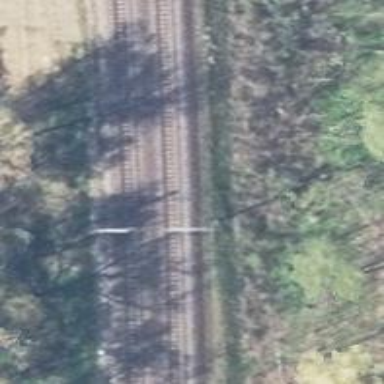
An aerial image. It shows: Milestone along the railway track with catenary mast.